Field crop: maize
Growth stage: 1
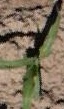
Species: maize